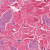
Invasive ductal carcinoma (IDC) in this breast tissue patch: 0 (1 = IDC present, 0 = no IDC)